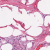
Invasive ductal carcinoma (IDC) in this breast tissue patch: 0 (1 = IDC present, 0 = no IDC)